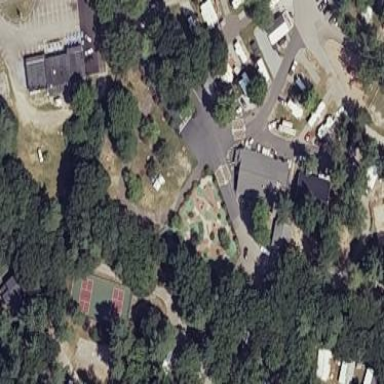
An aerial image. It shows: Miniature golf leisure land.